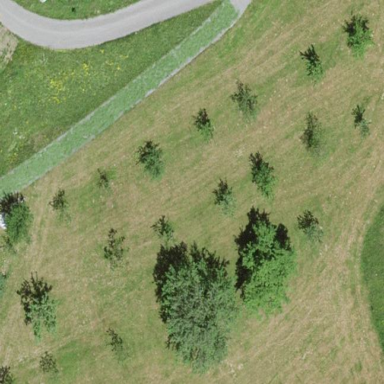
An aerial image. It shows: Orchard.